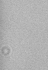
Label: camera_spot